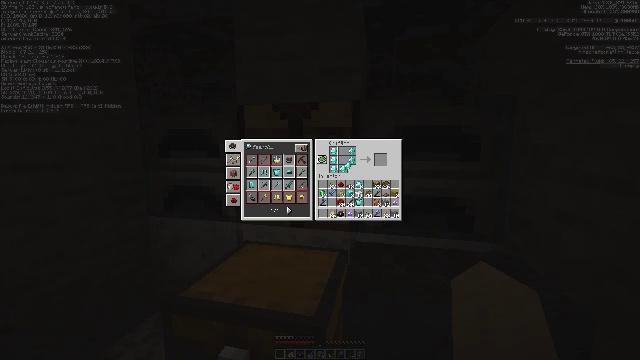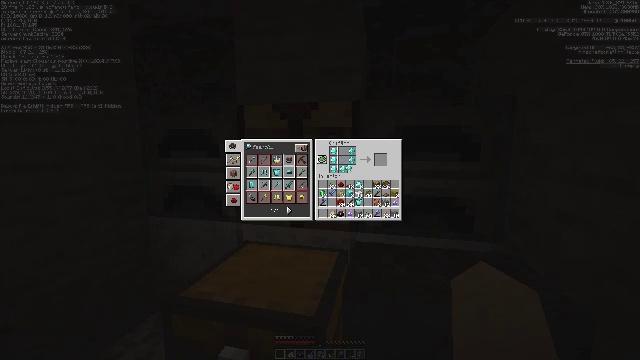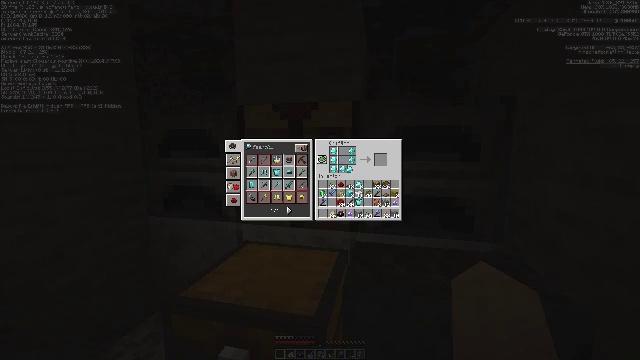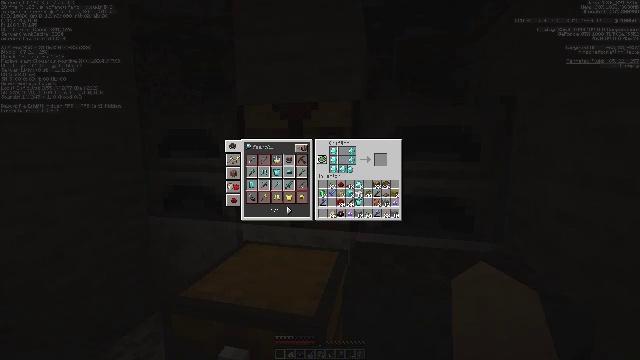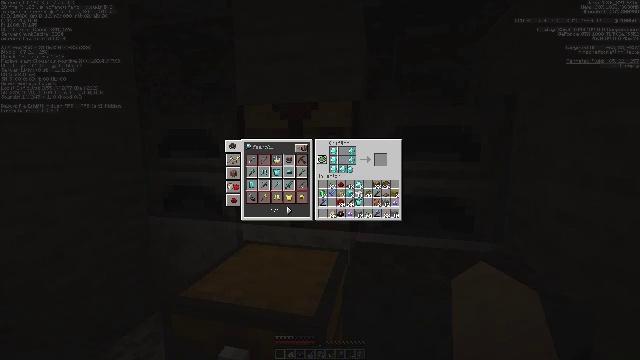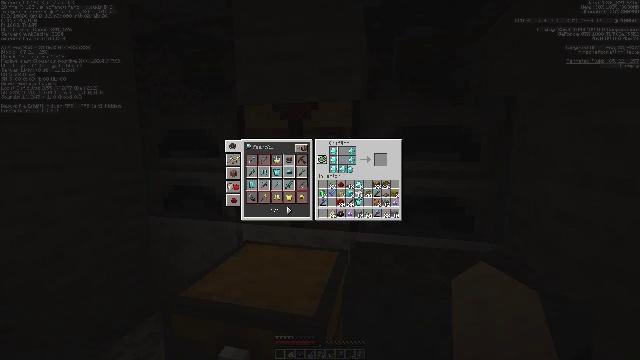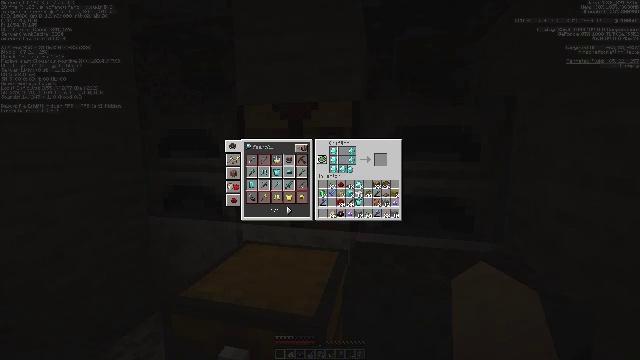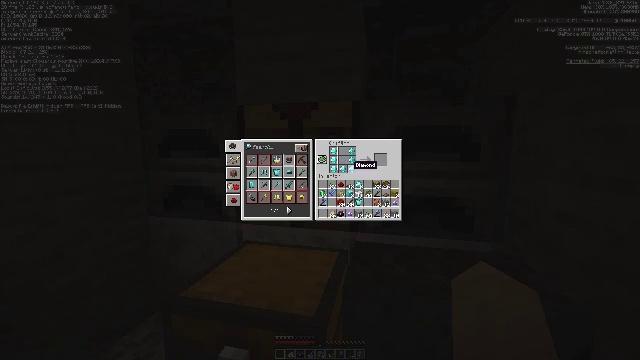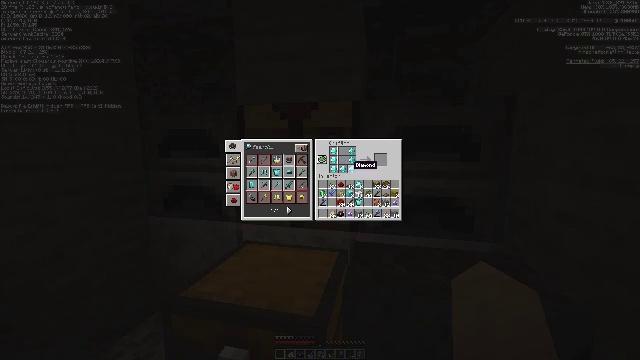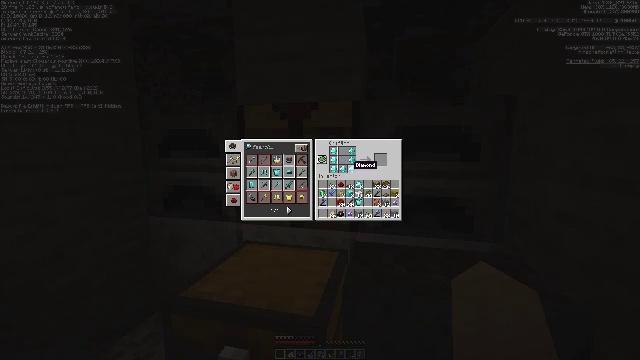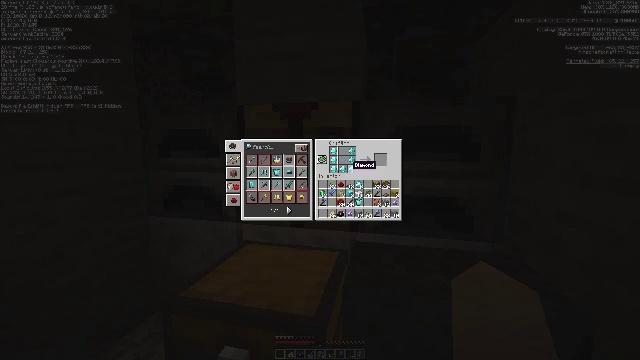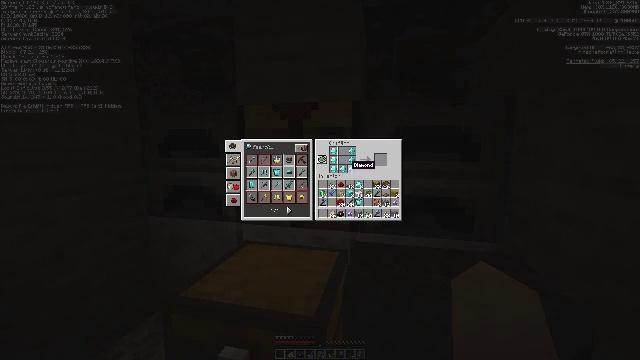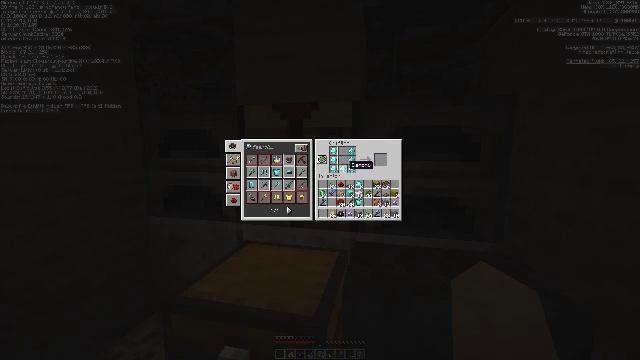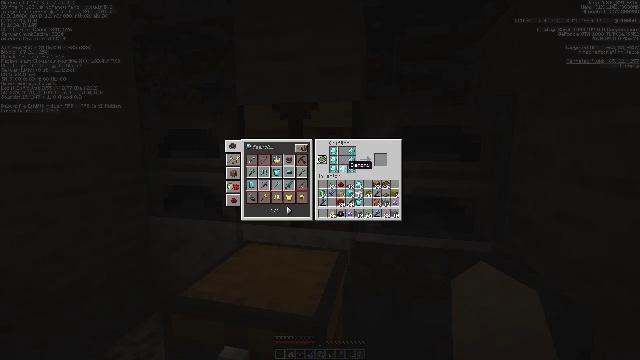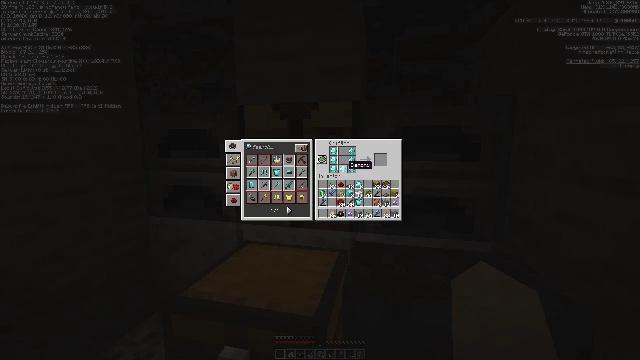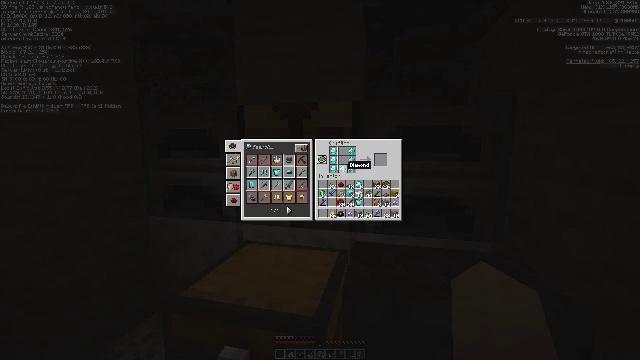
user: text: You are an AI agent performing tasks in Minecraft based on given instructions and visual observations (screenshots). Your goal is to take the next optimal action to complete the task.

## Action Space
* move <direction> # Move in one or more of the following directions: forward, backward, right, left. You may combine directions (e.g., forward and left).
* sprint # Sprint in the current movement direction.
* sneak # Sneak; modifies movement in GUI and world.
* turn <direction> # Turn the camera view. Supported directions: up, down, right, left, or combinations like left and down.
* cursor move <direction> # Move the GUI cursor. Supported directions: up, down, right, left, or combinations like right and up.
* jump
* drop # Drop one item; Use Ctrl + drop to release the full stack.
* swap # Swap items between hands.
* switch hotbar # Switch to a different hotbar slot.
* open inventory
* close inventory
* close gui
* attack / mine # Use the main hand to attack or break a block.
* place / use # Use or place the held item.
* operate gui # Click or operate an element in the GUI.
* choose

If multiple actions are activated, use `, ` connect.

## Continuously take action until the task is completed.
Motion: motion action
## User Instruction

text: Craft diamond boots.
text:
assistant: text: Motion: no_op
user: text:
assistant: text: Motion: no_op
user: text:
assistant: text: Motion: no_op
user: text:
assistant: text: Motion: attack / mine
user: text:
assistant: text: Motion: attack / mine
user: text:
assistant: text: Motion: attack / mine
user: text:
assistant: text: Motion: no_op
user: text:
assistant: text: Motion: no_op
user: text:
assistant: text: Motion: no_op
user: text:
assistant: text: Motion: no_op
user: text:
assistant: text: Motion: no_op
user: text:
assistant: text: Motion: no_op
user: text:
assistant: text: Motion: no_op
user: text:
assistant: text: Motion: sneak
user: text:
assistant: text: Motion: sneak
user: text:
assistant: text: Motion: sneak, attack / mine
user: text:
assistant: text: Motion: sneak, attack / mine
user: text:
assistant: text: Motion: sneak, attack / mine
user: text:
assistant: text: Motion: sneak
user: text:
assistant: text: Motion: sneak, turn up
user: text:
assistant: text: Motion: sneak, turn left and up
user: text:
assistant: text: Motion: sneak
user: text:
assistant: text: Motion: sneak
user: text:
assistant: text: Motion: sneak, attack / mine
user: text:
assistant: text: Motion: sneak, attack / mine
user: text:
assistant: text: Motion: sneak, attack / mine
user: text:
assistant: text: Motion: sneak, turn right
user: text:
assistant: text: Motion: sneak, turn right
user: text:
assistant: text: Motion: sneak, turn right
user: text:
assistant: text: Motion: sneak